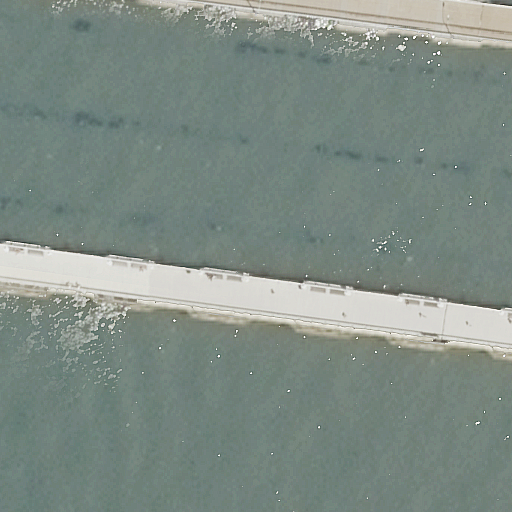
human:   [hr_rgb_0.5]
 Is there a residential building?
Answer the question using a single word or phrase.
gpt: no

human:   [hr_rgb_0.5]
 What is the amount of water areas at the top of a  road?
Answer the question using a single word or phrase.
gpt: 0

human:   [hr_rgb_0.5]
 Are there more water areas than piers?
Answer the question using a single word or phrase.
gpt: no

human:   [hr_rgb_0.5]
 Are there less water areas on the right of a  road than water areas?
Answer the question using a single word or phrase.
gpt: yes

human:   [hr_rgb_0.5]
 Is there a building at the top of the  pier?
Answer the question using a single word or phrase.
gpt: no

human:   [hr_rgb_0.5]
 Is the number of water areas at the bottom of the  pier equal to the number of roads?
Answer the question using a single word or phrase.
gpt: no

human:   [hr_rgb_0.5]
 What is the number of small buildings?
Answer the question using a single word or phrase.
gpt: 0

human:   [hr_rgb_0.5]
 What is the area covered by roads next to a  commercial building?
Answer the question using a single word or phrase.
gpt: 0m2

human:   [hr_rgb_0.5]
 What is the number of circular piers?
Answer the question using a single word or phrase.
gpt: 0

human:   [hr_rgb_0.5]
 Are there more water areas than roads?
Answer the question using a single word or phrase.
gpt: no

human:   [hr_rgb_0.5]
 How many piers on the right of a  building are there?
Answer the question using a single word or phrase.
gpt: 0

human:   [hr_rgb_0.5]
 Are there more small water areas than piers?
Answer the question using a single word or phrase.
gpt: no

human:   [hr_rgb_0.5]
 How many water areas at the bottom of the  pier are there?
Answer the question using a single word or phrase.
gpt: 0

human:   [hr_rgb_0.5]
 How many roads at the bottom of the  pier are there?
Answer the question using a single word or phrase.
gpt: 0

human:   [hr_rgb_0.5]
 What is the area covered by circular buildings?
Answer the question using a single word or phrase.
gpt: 0m2

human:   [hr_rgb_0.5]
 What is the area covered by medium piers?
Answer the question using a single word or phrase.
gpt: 0m2

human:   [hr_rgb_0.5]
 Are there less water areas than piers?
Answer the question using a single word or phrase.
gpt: no

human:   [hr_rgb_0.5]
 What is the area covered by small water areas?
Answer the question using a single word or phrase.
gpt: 0m2

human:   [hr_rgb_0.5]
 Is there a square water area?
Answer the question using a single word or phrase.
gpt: no

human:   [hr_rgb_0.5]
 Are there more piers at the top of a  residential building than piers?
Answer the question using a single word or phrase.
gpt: no

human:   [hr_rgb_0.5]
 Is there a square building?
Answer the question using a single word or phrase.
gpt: no

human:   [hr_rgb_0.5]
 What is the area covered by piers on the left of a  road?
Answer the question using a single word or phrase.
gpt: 0m2

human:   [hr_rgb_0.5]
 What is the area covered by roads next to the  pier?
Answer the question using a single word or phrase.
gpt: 0m2

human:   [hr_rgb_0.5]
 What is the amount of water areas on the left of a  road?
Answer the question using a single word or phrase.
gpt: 0

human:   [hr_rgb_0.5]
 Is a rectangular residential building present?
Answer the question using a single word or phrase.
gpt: no

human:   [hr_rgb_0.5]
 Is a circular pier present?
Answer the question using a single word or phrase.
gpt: no

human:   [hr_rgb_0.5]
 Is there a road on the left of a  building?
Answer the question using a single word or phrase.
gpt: no

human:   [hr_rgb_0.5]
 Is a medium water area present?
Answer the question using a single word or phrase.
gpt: no

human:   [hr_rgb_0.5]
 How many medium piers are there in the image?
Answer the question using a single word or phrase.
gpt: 0

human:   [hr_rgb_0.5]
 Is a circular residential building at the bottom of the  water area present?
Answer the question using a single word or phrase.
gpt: no

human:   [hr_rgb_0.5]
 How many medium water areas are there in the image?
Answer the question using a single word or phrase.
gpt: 0

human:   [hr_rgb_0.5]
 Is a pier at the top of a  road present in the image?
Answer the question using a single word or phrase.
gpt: no

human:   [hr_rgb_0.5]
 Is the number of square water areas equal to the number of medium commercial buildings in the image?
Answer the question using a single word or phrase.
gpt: yes

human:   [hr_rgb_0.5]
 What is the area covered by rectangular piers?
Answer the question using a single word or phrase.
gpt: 0m2

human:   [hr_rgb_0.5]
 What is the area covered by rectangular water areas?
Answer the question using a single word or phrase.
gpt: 10612m2

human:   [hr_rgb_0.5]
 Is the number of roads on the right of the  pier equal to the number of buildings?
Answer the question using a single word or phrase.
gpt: yes